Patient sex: F
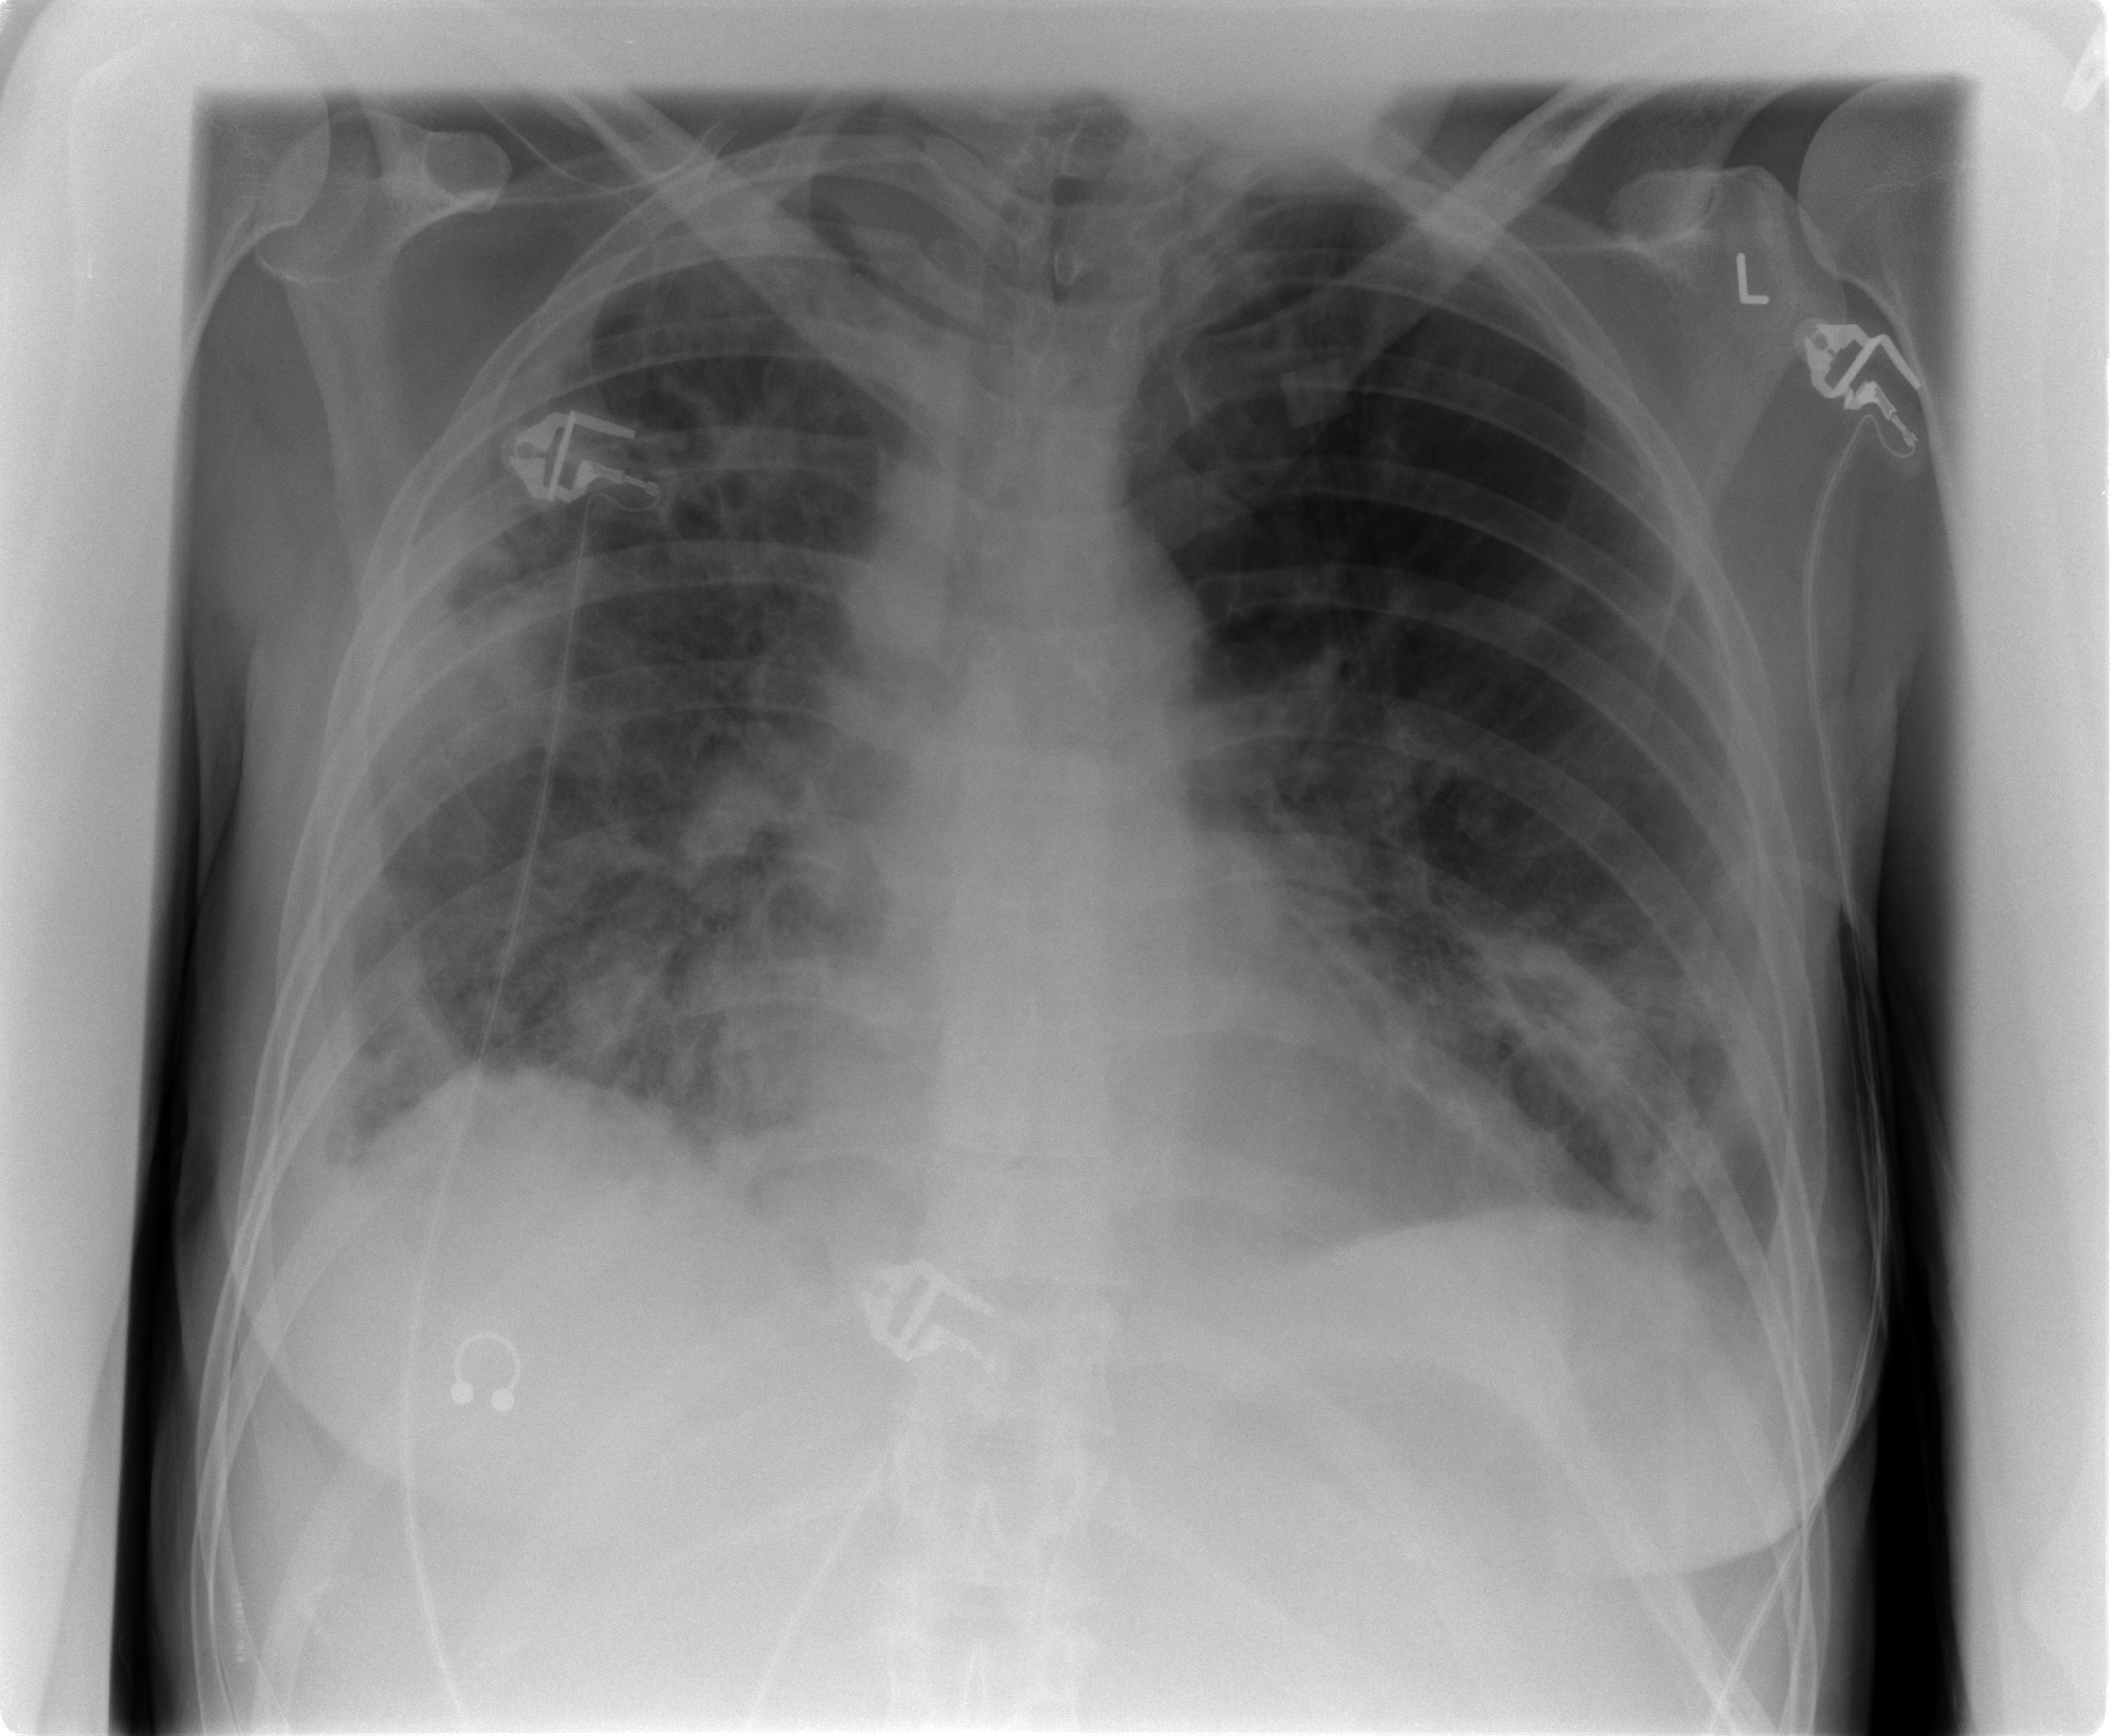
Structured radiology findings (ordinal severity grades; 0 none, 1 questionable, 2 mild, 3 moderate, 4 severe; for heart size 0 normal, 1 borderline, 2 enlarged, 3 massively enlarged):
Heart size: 2
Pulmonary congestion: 0
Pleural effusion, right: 2
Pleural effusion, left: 0
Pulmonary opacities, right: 3
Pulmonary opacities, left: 2
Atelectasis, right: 4
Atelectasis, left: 3